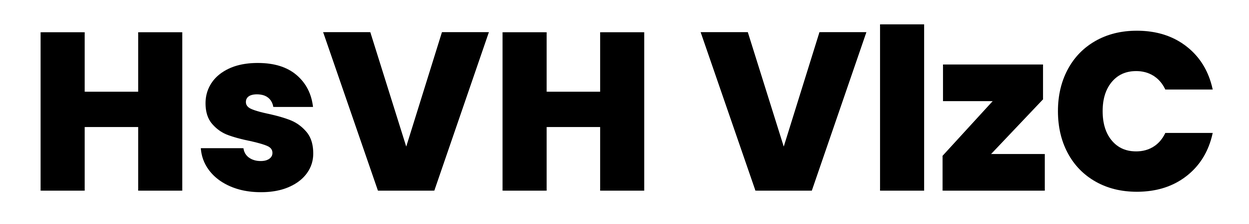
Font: Poppins-ExtraBold